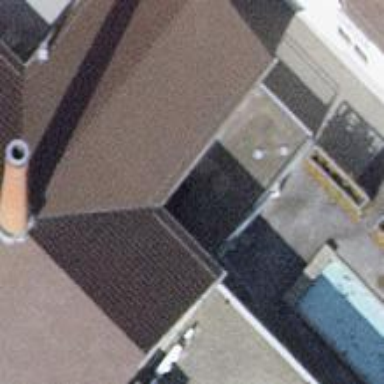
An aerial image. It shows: Restaurant.